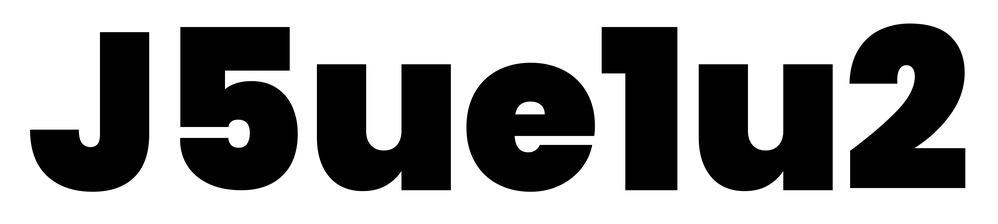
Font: Poppins-Black